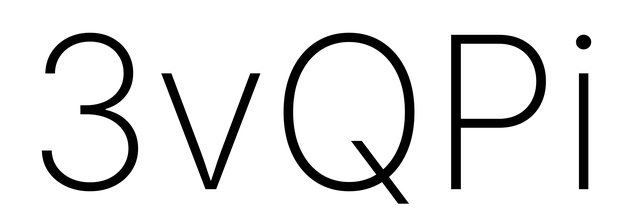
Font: Inter_ExtraLight